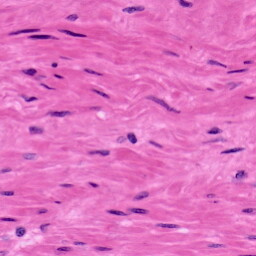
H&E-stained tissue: Prostate